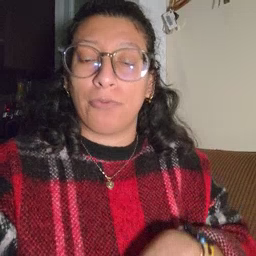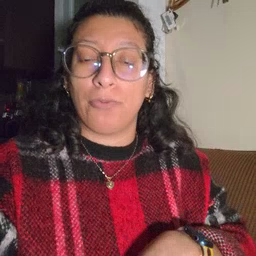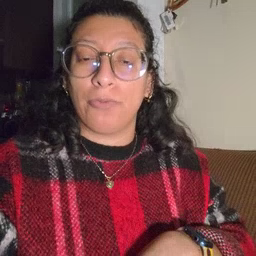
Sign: glasswindow